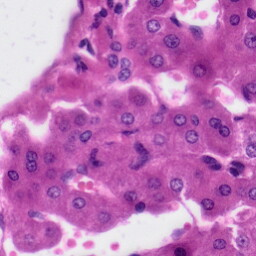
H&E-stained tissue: Liver